【题型】选择题　【知识点】平面几何　【难度】easy
如图，在边长为 4 的等边 $\triangle ABC$ 中，$D, E, F$ 分别是 $AB, AC, BC$ 的中点，$M, N$ 分别为 $AE, DF$ 的中点，将 $\triangle ADE, \triangle BDF, \triangle CEF$ 分别沿 $DE, DF, EF$ 折起，使得 $A, B, C$ 三点重合，此时 $MN = $（ \quad ）

A. $\frac{\sqrt{2}}{2}$ \qquad B. $\sqrt{2}$ \qquad C. $\frac{\sqrt{3}}{2}$ \qquad D. $\sqrt{3}$
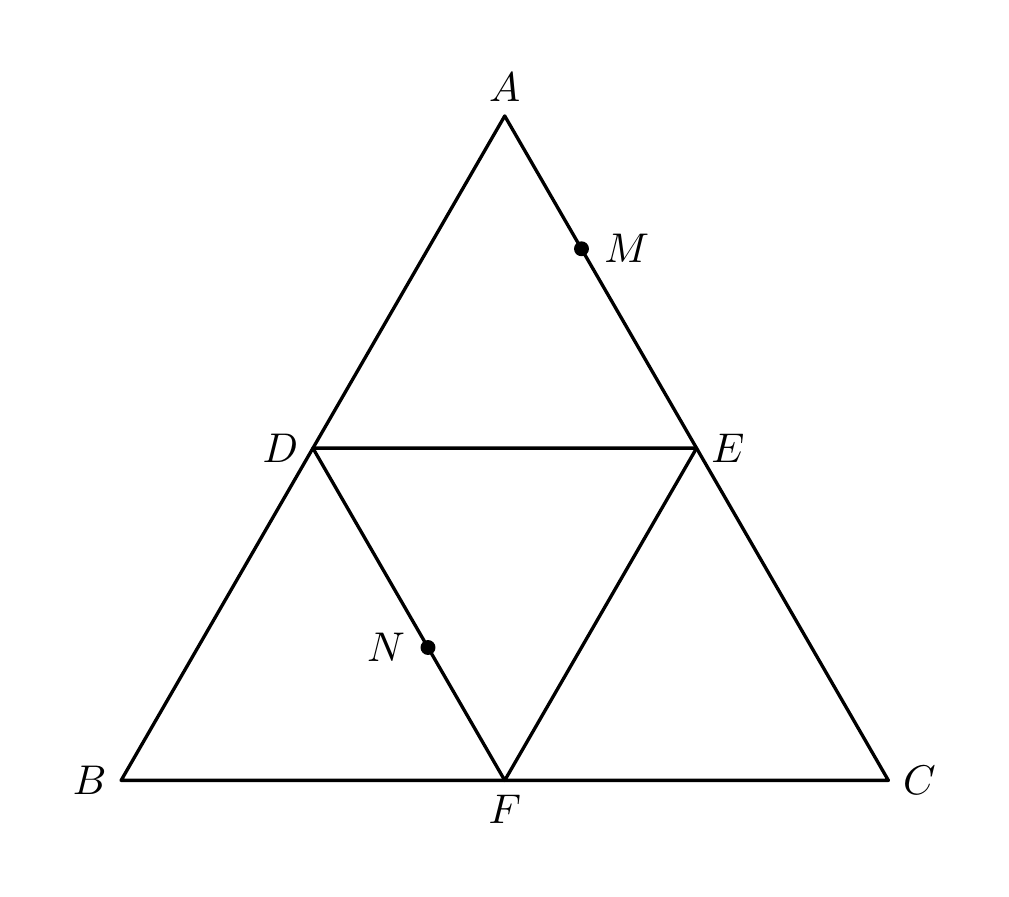
【解答】
【答案】 B

【分析】 利用解三角形和正三棱锥几何关系得出边长即可求解.

【解答】 解：在边长为 4 的等边 $\triangle ABC$ 中，$D, E, F$ 分别是 $AB, AC, BC$ 的中点，$M, N$ 分别为 $AE, DF$ 的中点，将 $\triangle ADE, \triangle BDF, \triangle CEF$ 分别沿 $DE, DF, EF$ 折起，使得 $A, B, C$ 三点重合记为 $G$,

如图所示，

因为 $GD = DF = GF = 2$，所以 $GN = \sqrt{3}$,

因为 $DE = DF = EF = 2$，所以 $EN = \sqrt{3}$,

所以 $\triangle GNE$ 是等腰三角形,

因为 $M$ 是 $AE$ 中点，所以 $ME = \frac{1}{2}AE = 1$，所以 $NM \perp GE$,

所以 $NM = \sqrt{NE^2 - ME^2} = \sqrt{2}$.

故选：B.

【点评】 本题考查了三角形中的几何计算，考查了平面几何与立体几何的综合应用，属于中档题.

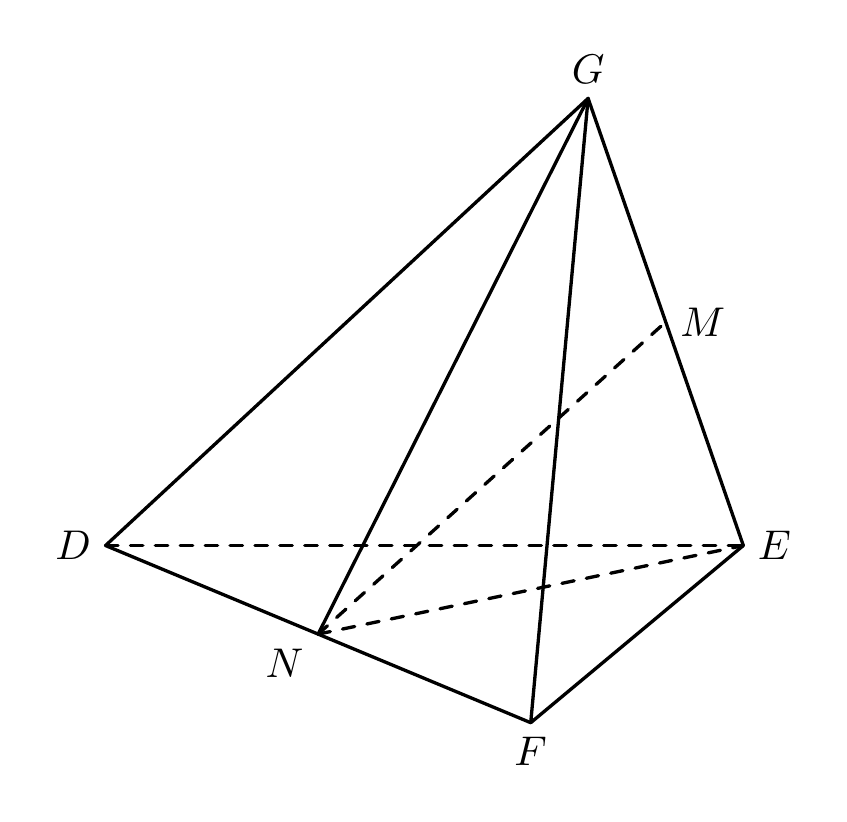